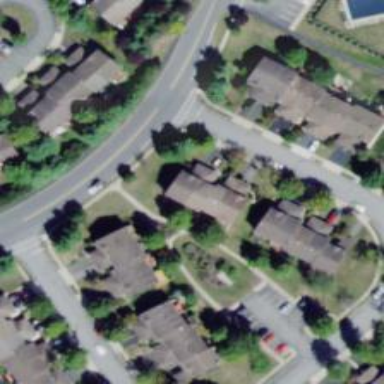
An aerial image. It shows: Neighborhood.